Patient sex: F
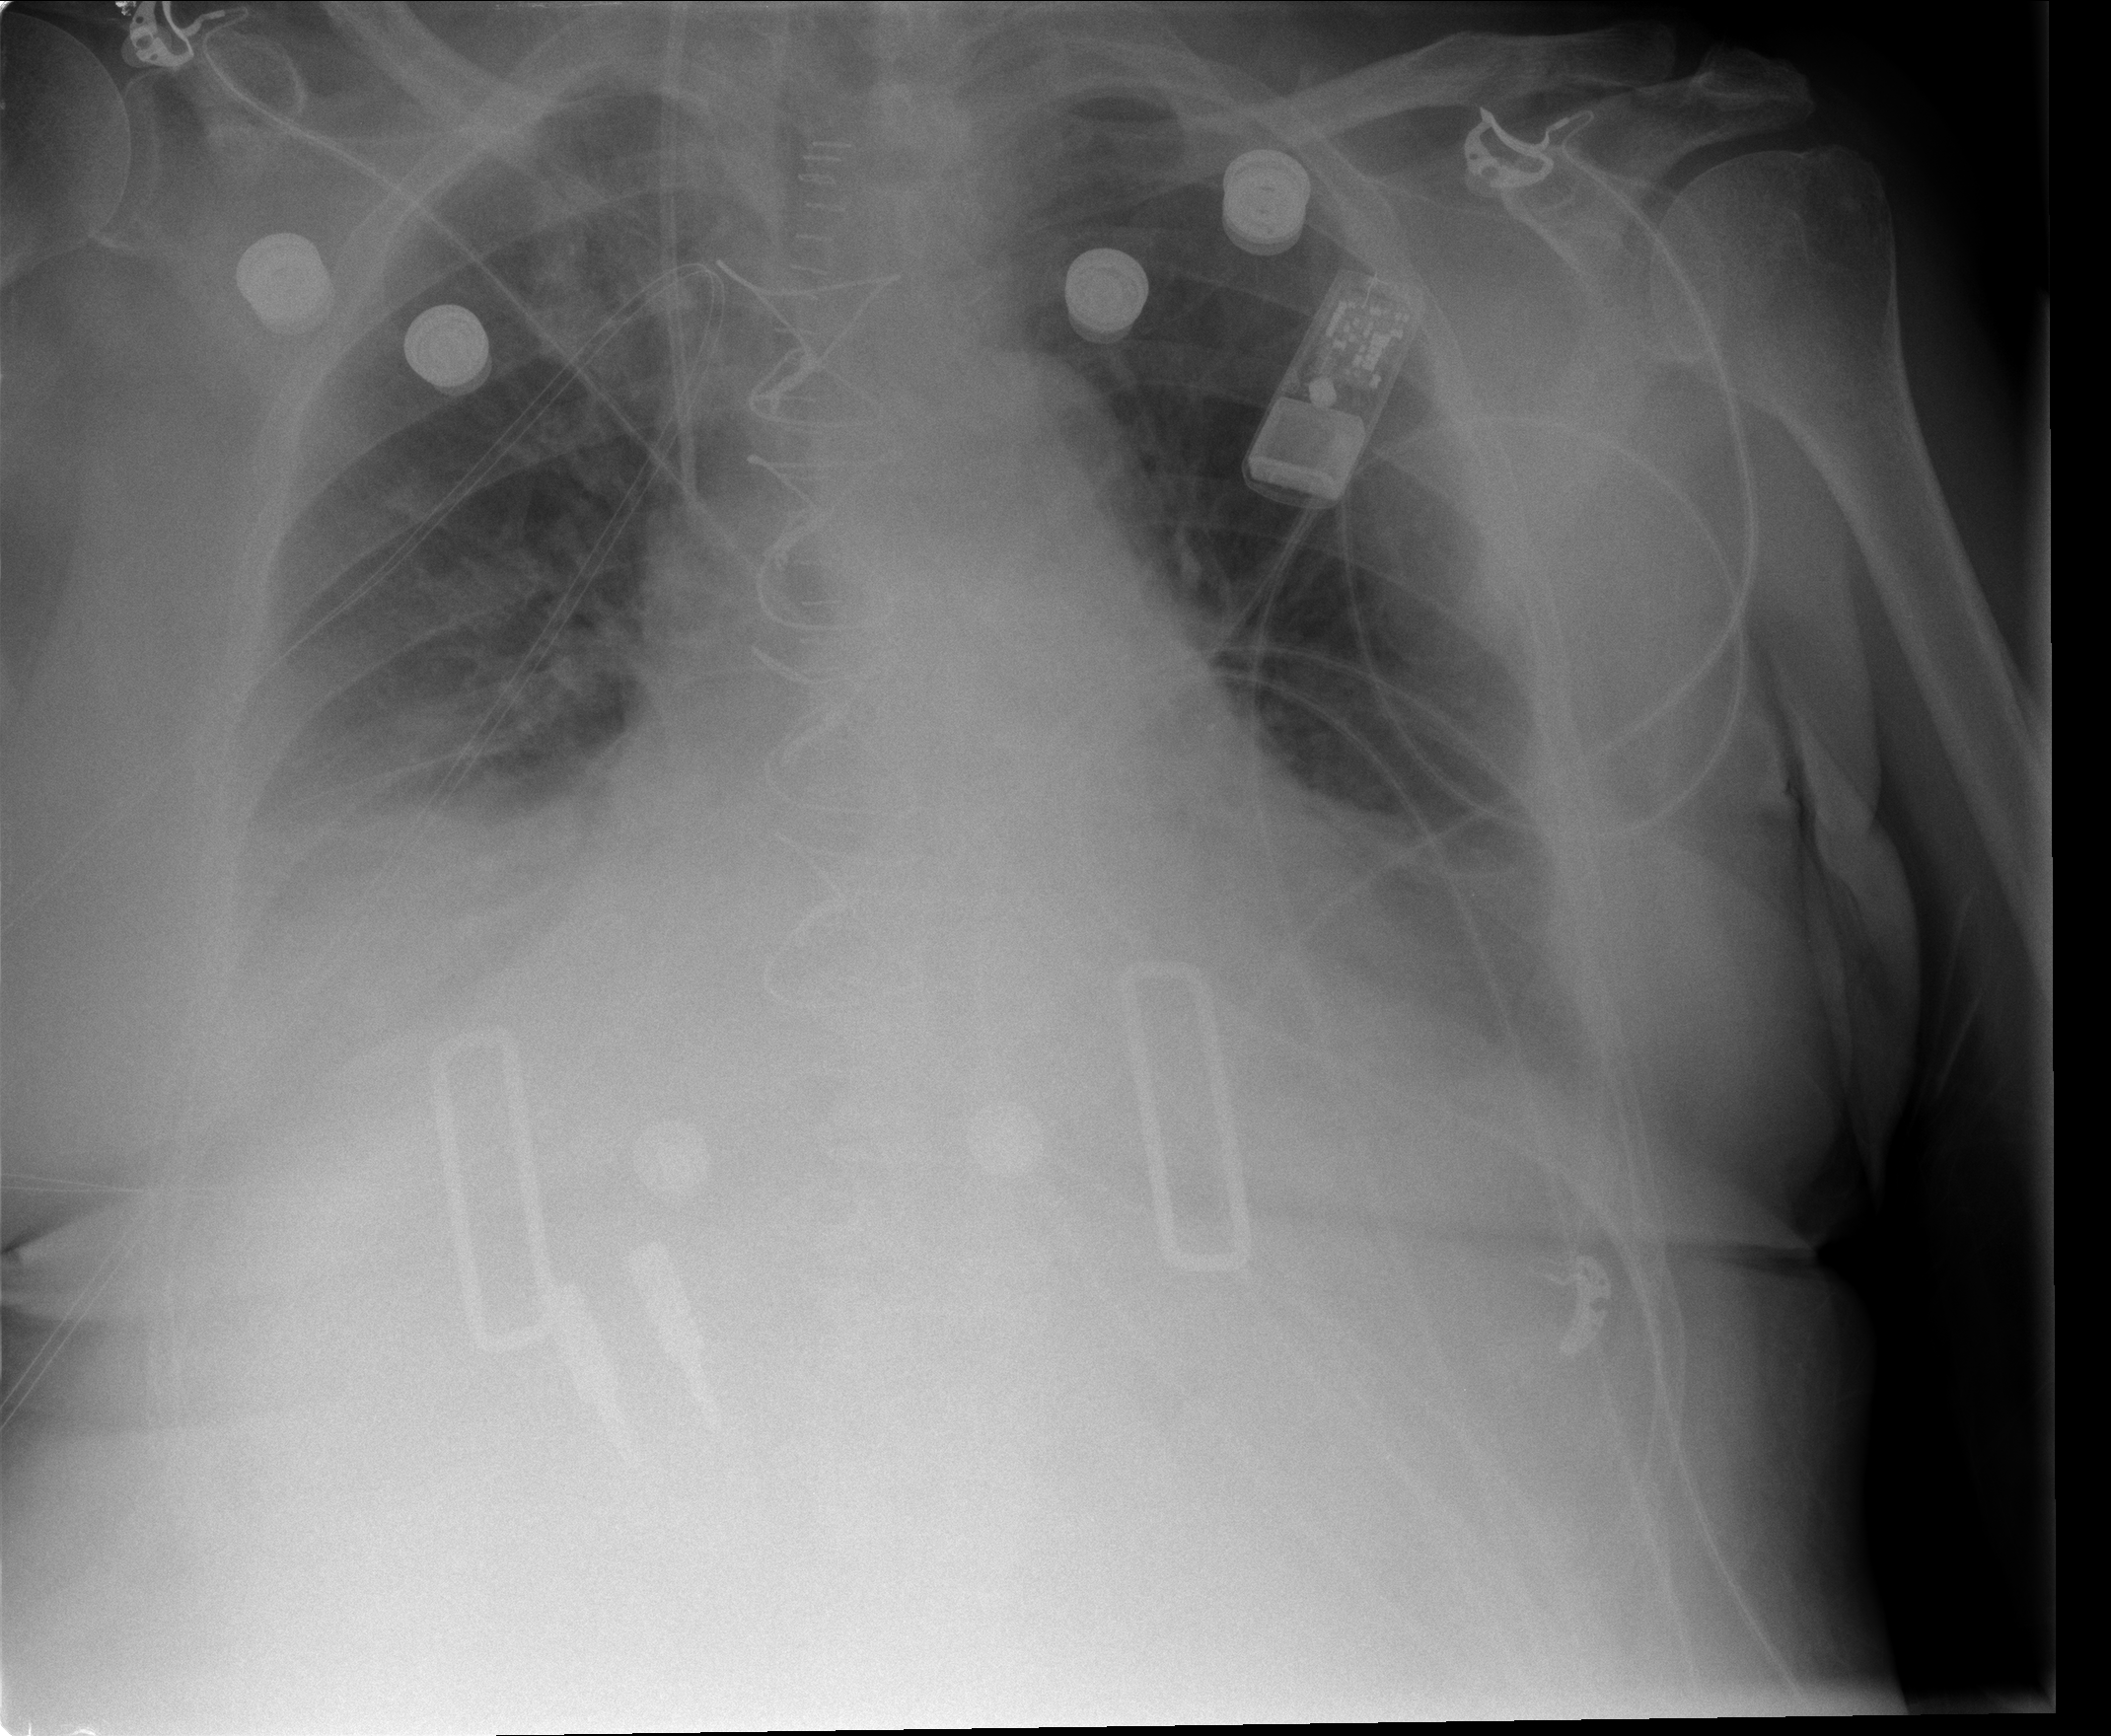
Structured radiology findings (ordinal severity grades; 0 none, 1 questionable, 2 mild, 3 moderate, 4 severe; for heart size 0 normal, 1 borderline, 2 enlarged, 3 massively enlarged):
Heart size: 1
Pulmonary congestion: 2
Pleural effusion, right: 2
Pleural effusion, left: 2
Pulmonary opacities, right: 0
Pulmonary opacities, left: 0
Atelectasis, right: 2
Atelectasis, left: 2